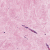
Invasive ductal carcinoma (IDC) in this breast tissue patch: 0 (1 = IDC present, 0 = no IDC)